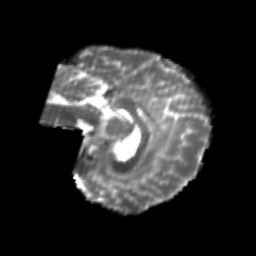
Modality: T2w
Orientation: sagittal
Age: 22
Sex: female
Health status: healthy
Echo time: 0.074 s